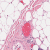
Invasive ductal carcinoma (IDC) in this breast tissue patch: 1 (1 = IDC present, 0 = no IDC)